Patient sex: F
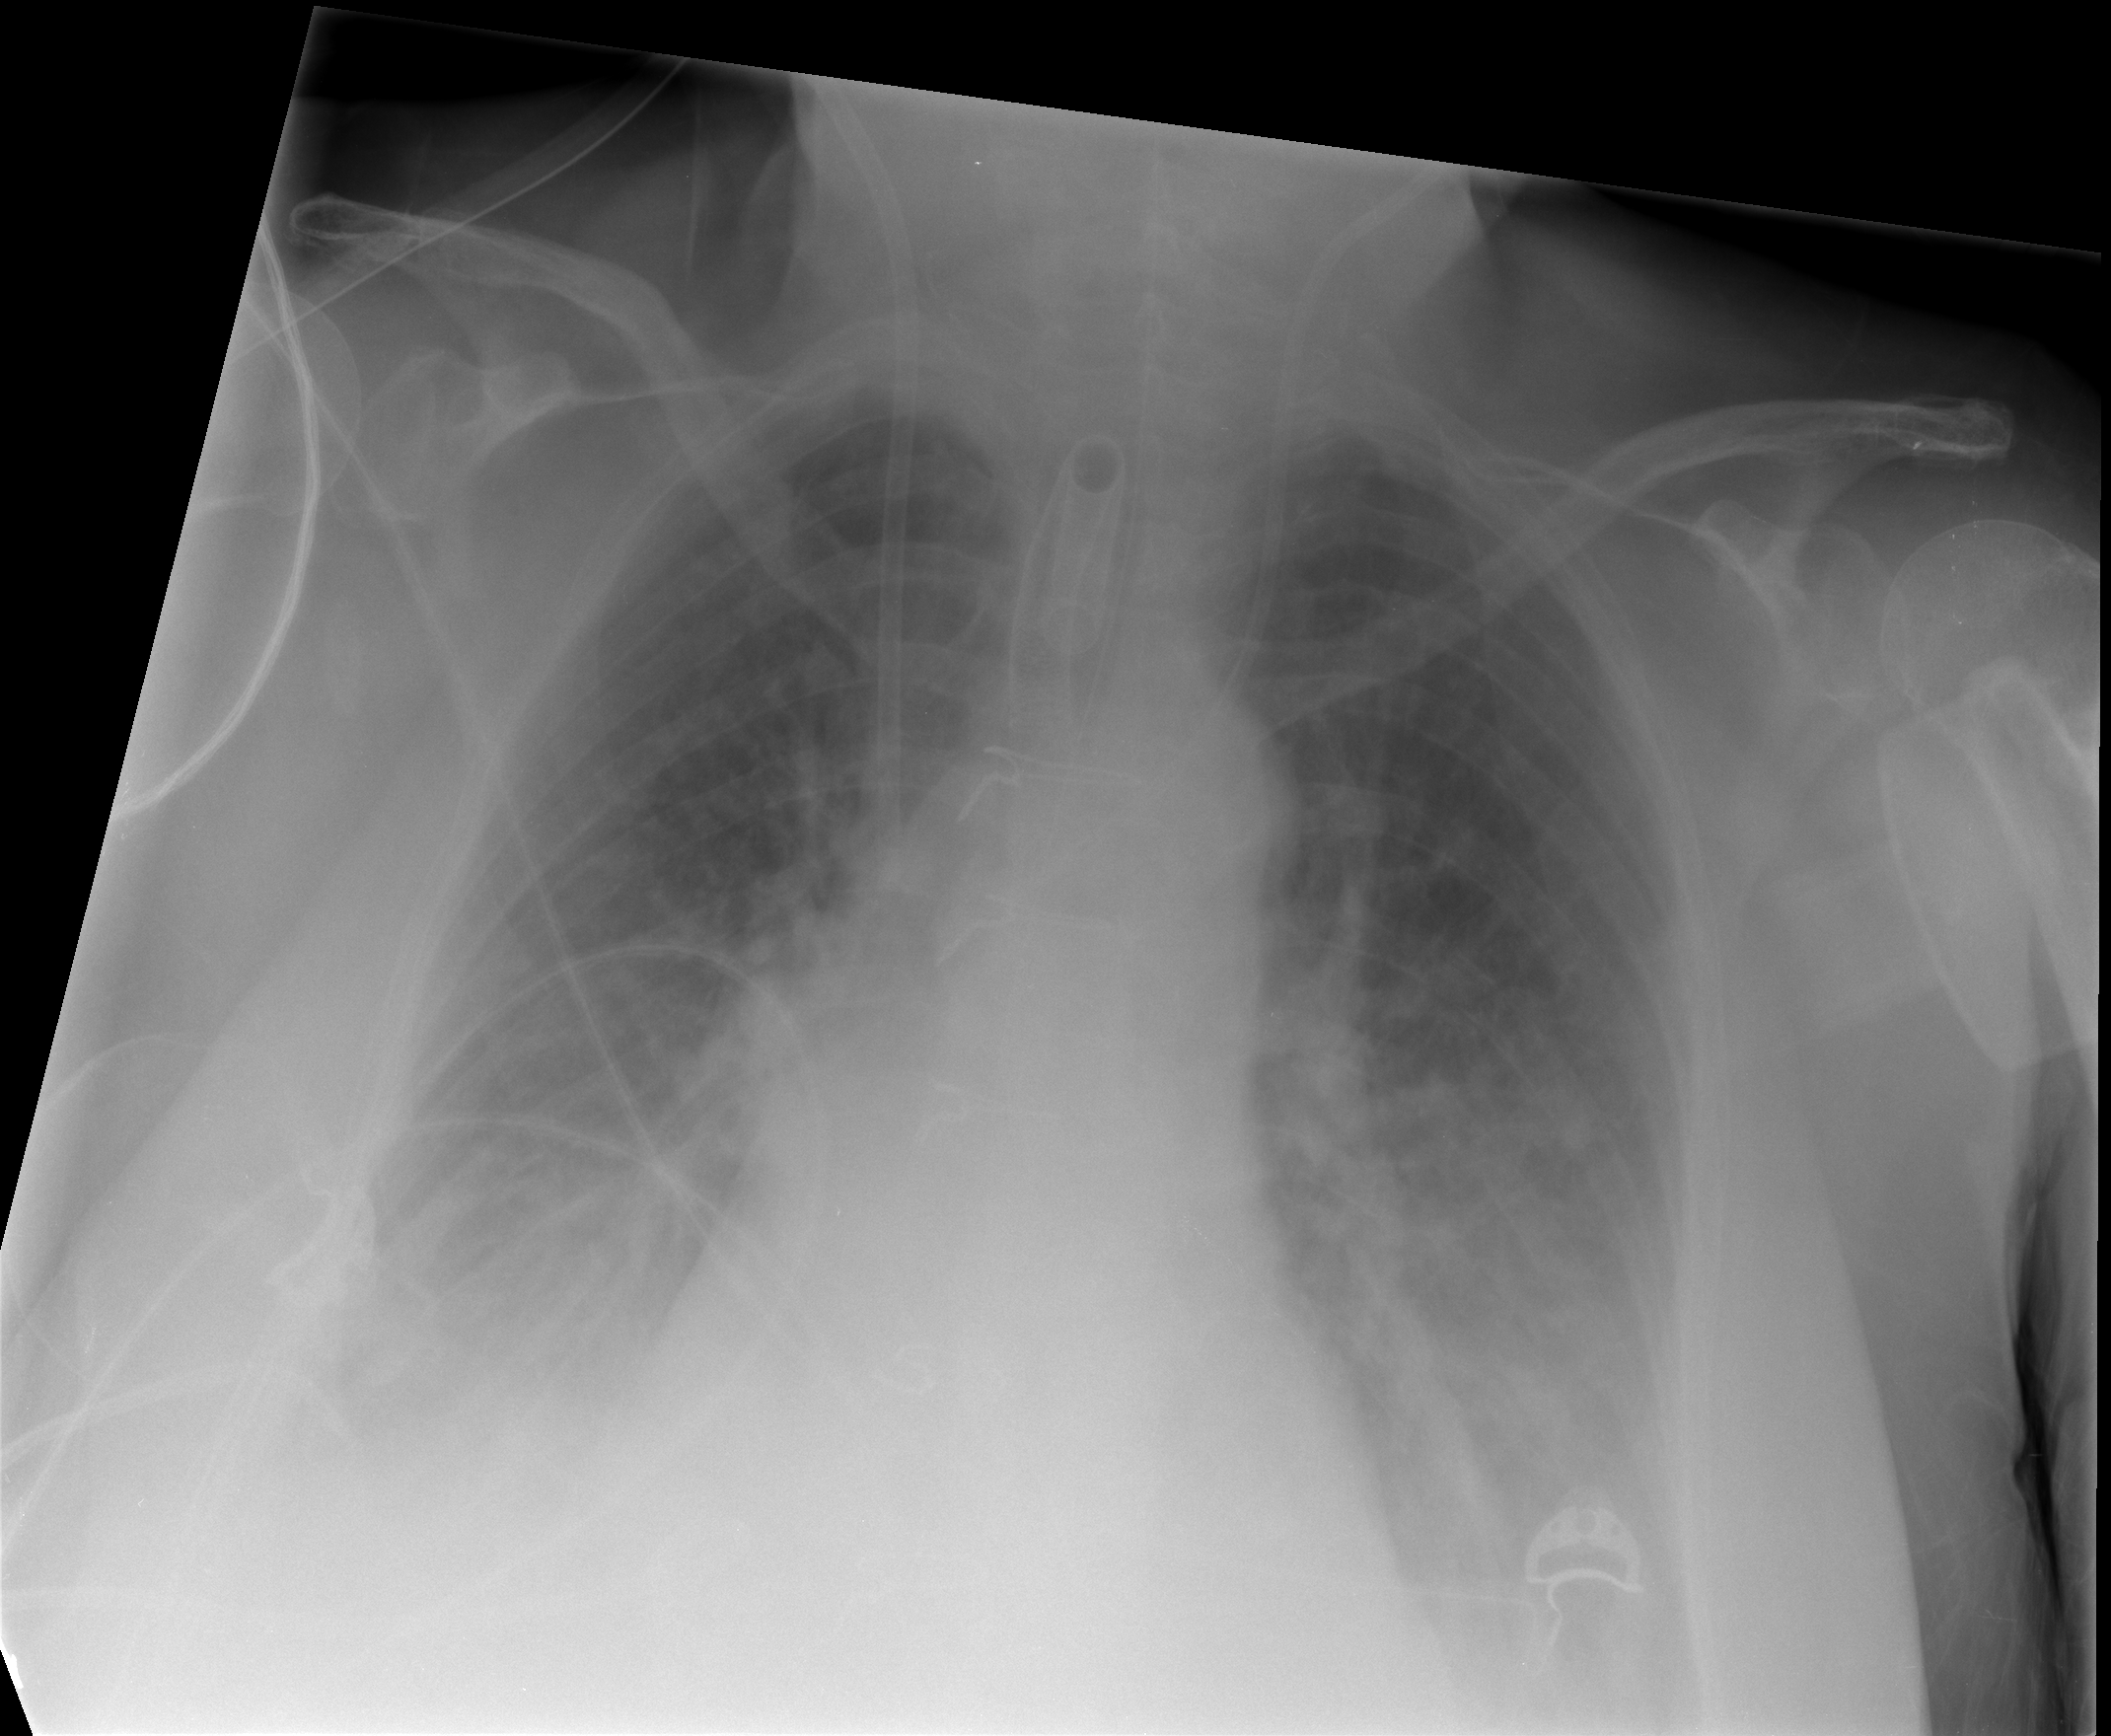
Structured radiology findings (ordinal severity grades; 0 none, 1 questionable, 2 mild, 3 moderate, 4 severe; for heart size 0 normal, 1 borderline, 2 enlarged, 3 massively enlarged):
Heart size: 0
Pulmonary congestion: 2
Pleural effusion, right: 2
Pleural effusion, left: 0
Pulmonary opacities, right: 0
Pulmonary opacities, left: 0
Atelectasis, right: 2
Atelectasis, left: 0